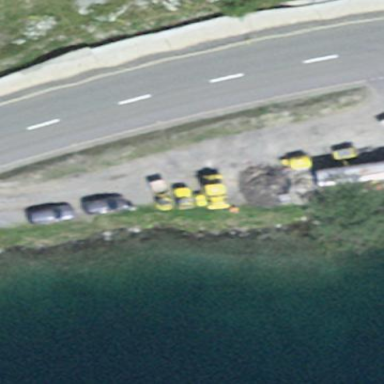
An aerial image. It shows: Rest area on the road.